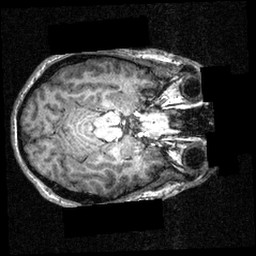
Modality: T1w
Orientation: axial
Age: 21
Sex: male
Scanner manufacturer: siemens
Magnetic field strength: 3.951 T
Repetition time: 1.5 s
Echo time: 0.00335 s